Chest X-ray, PA view. Patient: 58 years old, sex M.
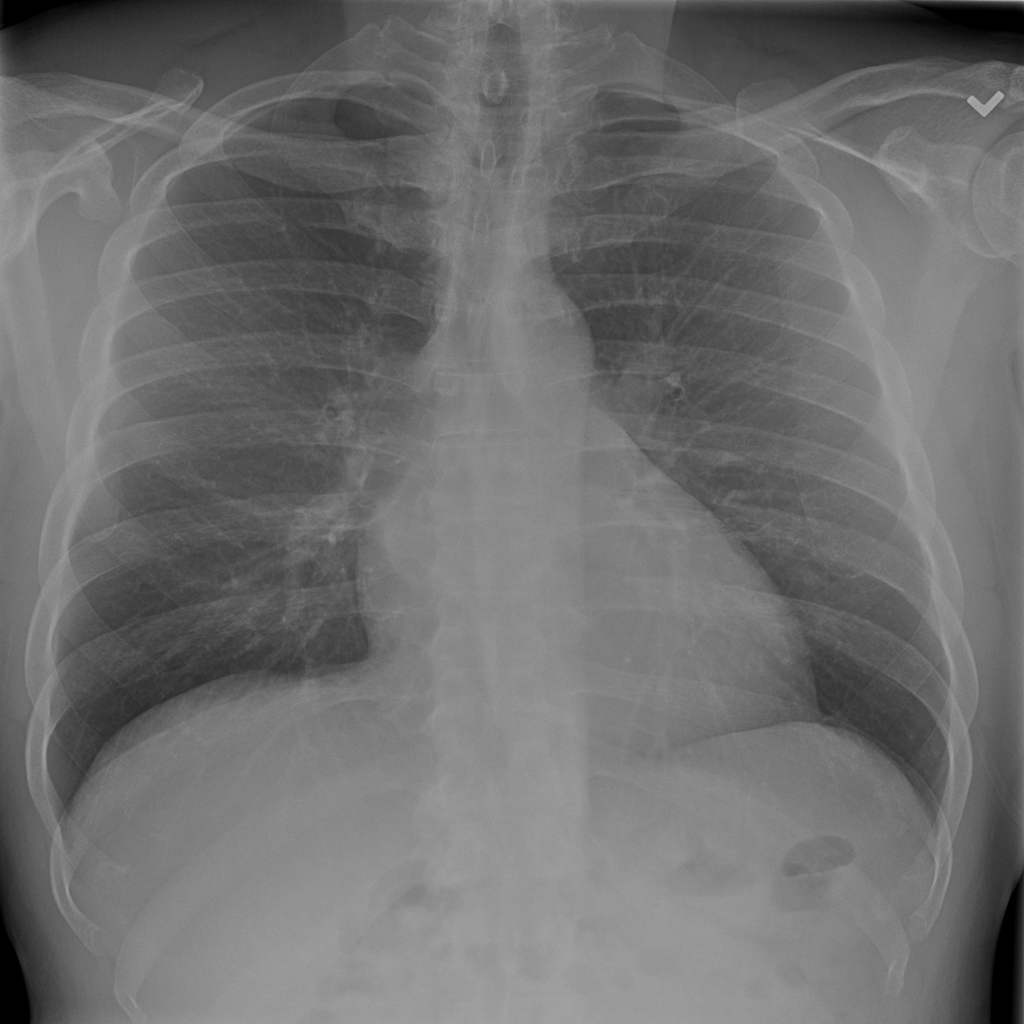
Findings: No Finding